Field crop: maize
Growth stage: 2
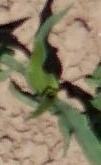
Species: maize